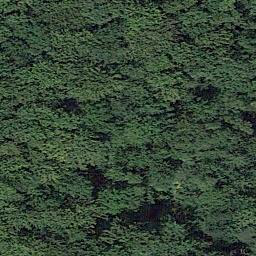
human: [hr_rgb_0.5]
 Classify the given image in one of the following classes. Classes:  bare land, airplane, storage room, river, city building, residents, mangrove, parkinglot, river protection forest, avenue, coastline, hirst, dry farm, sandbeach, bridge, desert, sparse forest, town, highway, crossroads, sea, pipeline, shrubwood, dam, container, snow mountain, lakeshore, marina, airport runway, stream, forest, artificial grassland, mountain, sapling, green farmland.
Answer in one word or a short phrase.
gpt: forest